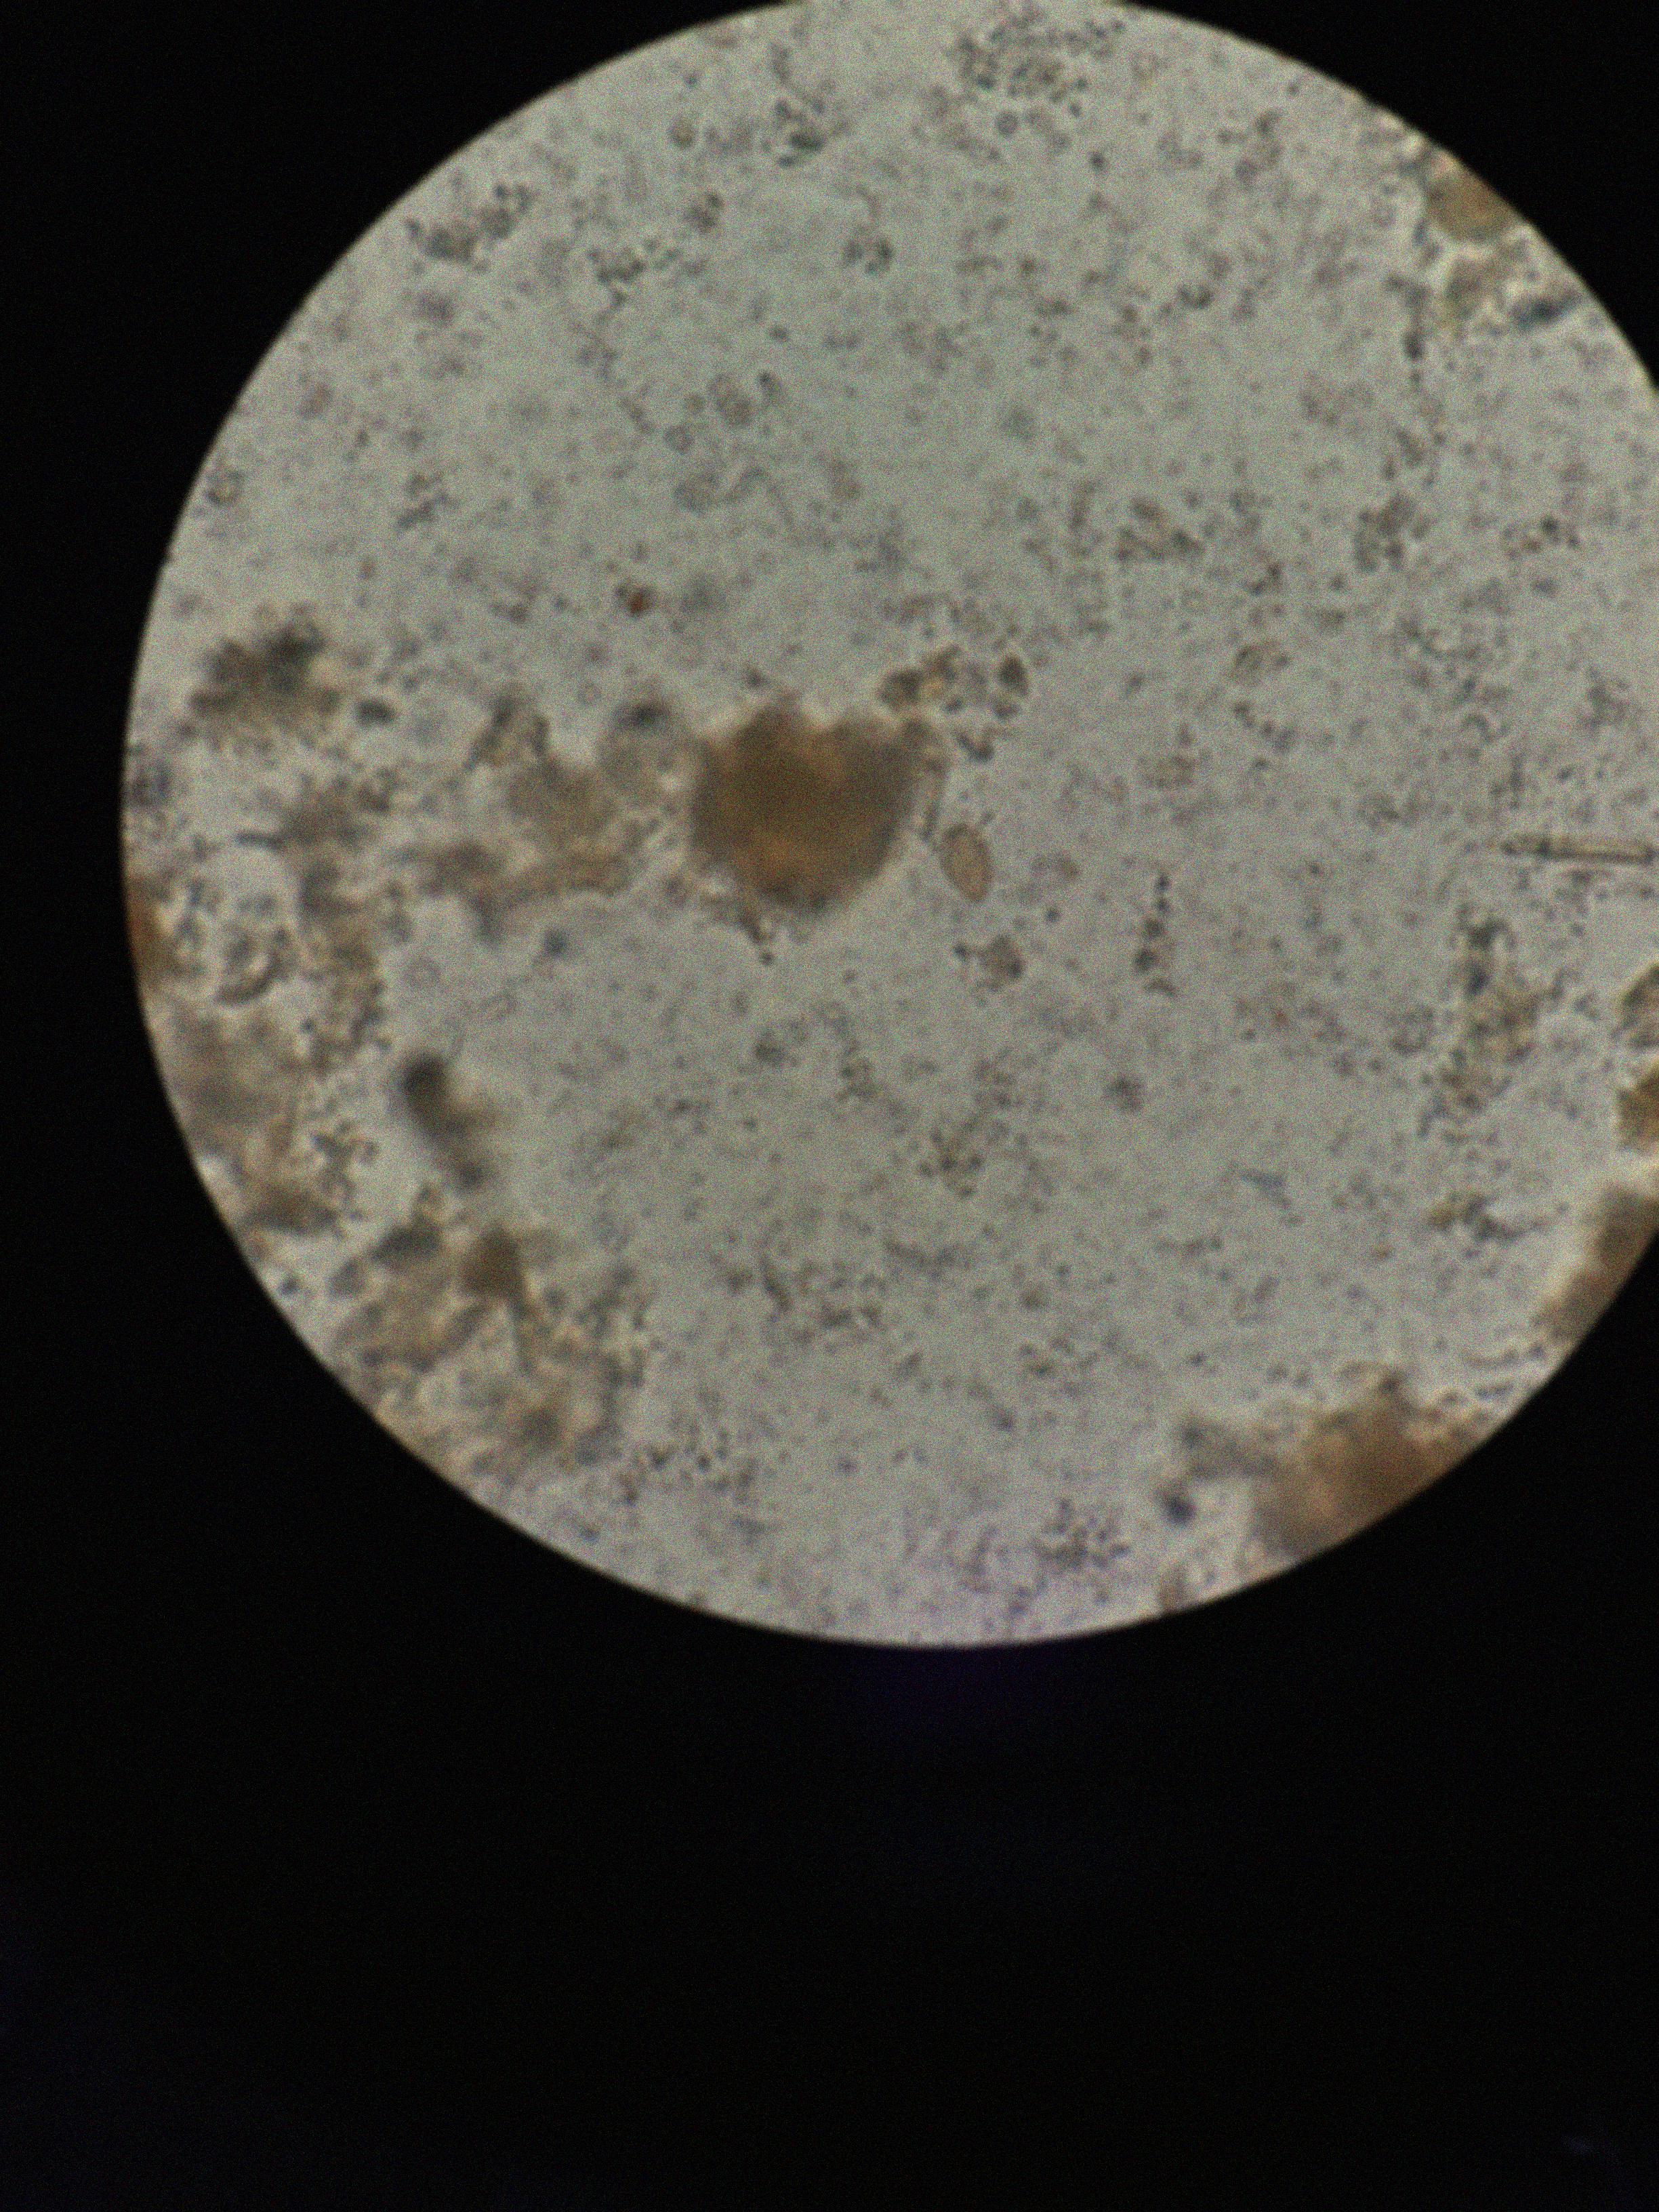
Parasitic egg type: Opisthorchis viverrine